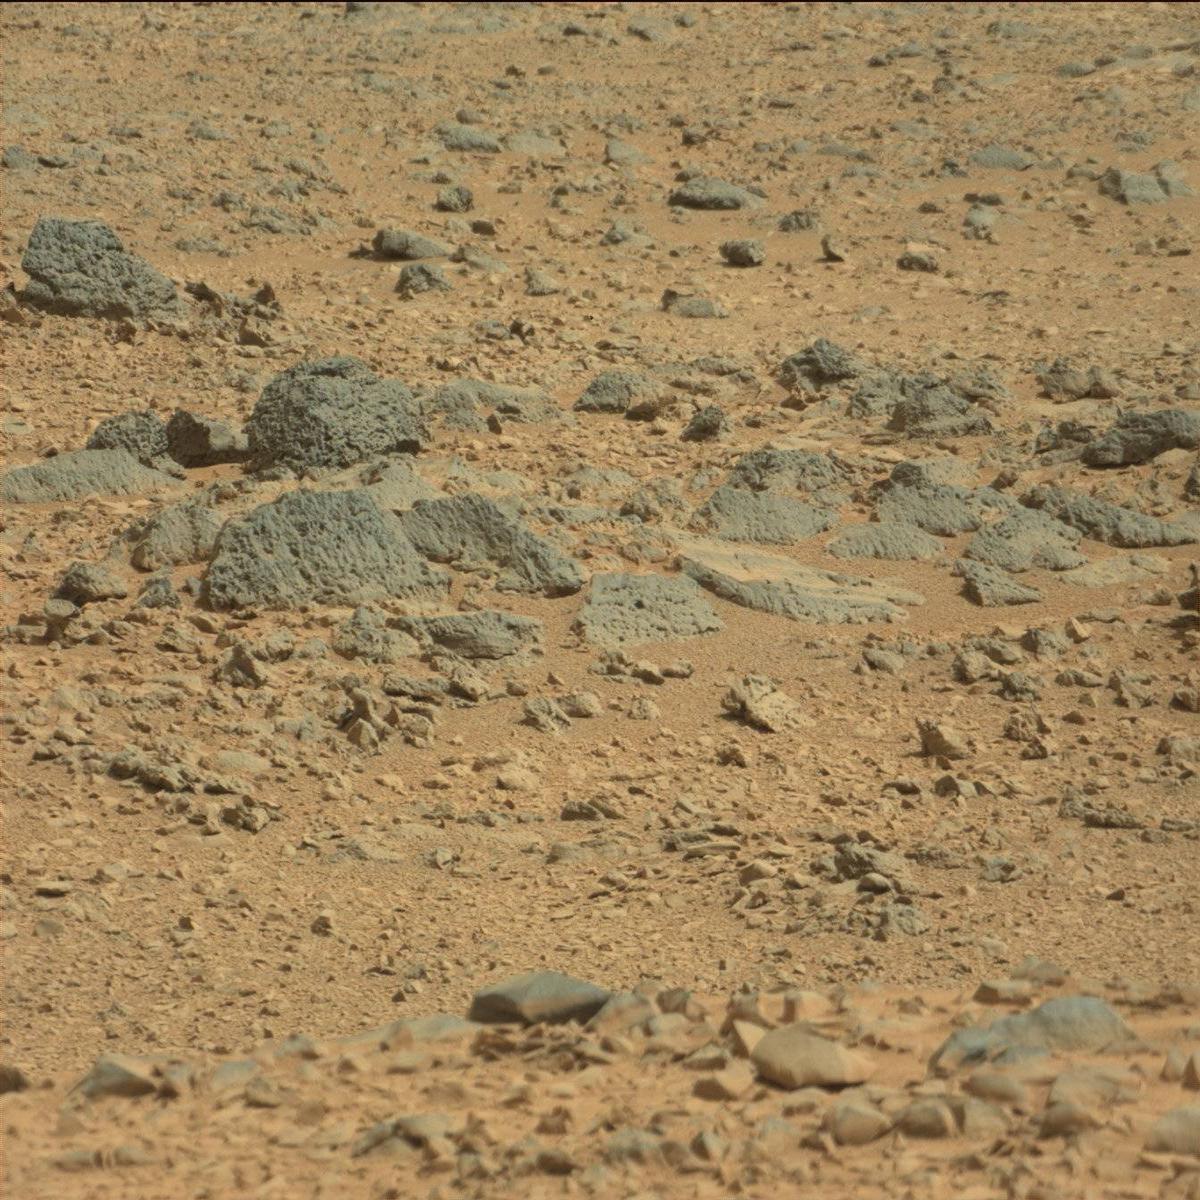
Terrain classes present: Bedrock, Sand / Soil